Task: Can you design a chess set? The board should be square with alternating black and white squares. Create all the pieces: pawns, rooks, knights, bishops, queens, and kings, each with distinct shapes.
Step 4331:
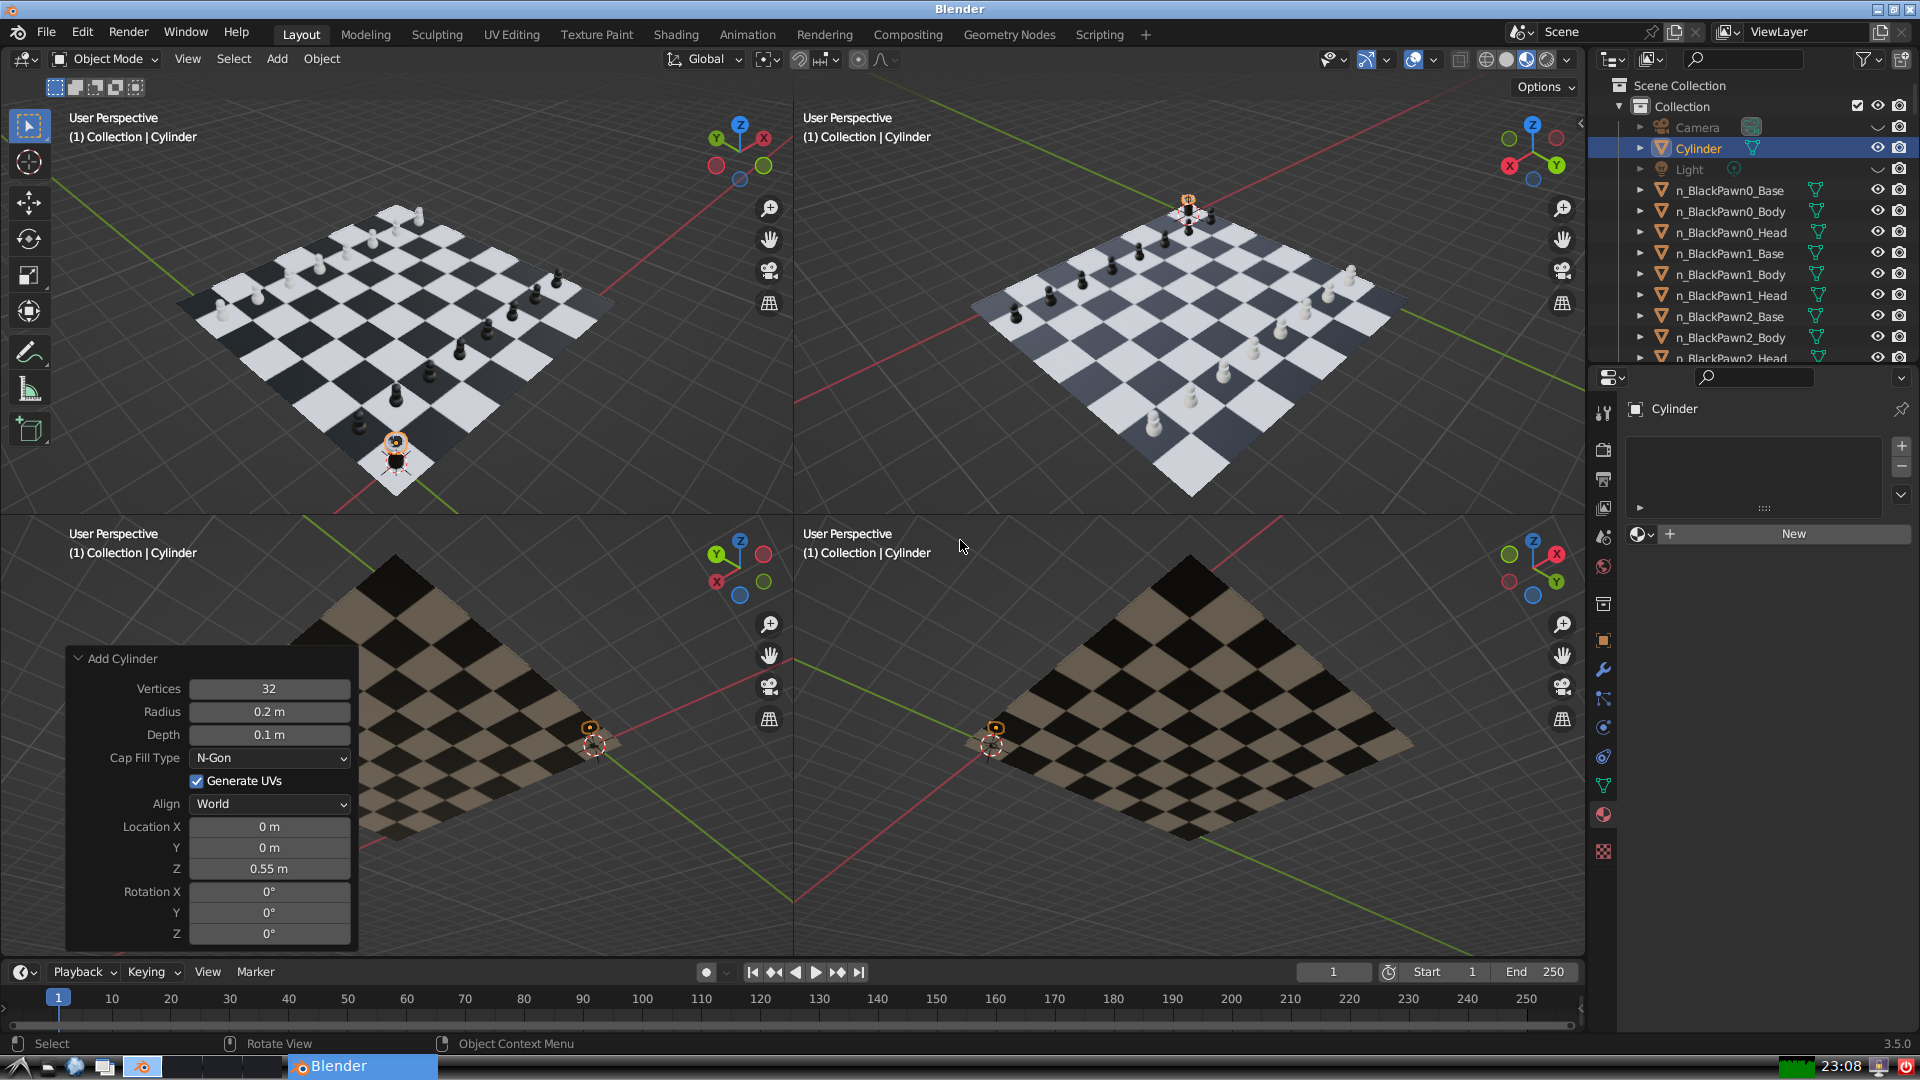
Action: {"mouse_move": [1608, 631]}